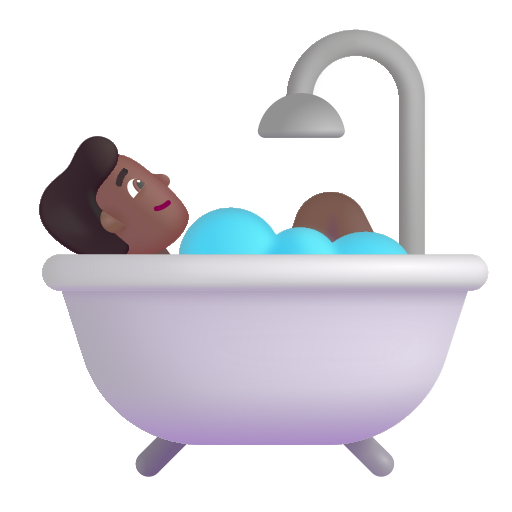
person taking bath color  dark